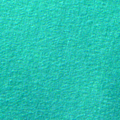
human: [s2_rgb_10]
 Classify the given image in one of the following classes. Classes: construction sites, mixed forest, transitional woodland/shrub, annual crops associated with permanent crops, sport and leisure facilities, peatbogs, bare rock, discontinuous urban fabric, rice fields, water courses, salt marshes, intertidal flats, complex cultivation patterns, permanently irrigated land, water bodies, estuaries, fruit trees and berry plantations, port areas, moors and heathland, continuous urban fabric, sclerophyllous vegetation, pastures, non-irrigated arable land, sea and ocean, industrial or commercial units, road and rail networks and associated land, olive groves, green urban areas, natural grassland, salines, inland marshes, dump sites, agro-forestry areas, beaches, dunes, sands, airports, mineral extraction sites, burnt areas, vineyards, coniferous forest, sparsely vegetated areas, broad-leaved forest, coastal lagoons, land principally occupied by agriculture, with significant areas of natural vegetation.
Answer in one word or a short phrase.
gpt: sea and ocean